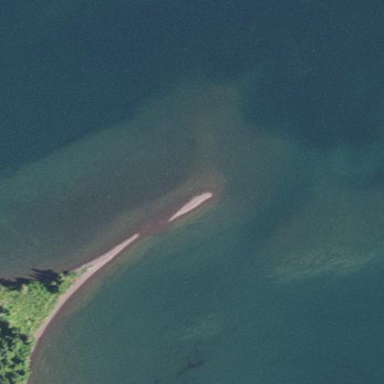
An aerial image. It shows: Beautiful beach with natural surroundings.